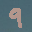
Label: 9